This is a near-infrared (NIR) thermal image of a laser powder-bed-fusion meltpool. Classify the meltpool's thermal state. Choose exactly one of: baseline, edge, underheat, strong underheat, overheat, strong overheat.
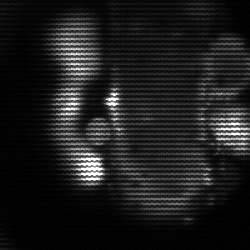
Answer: strong underheat